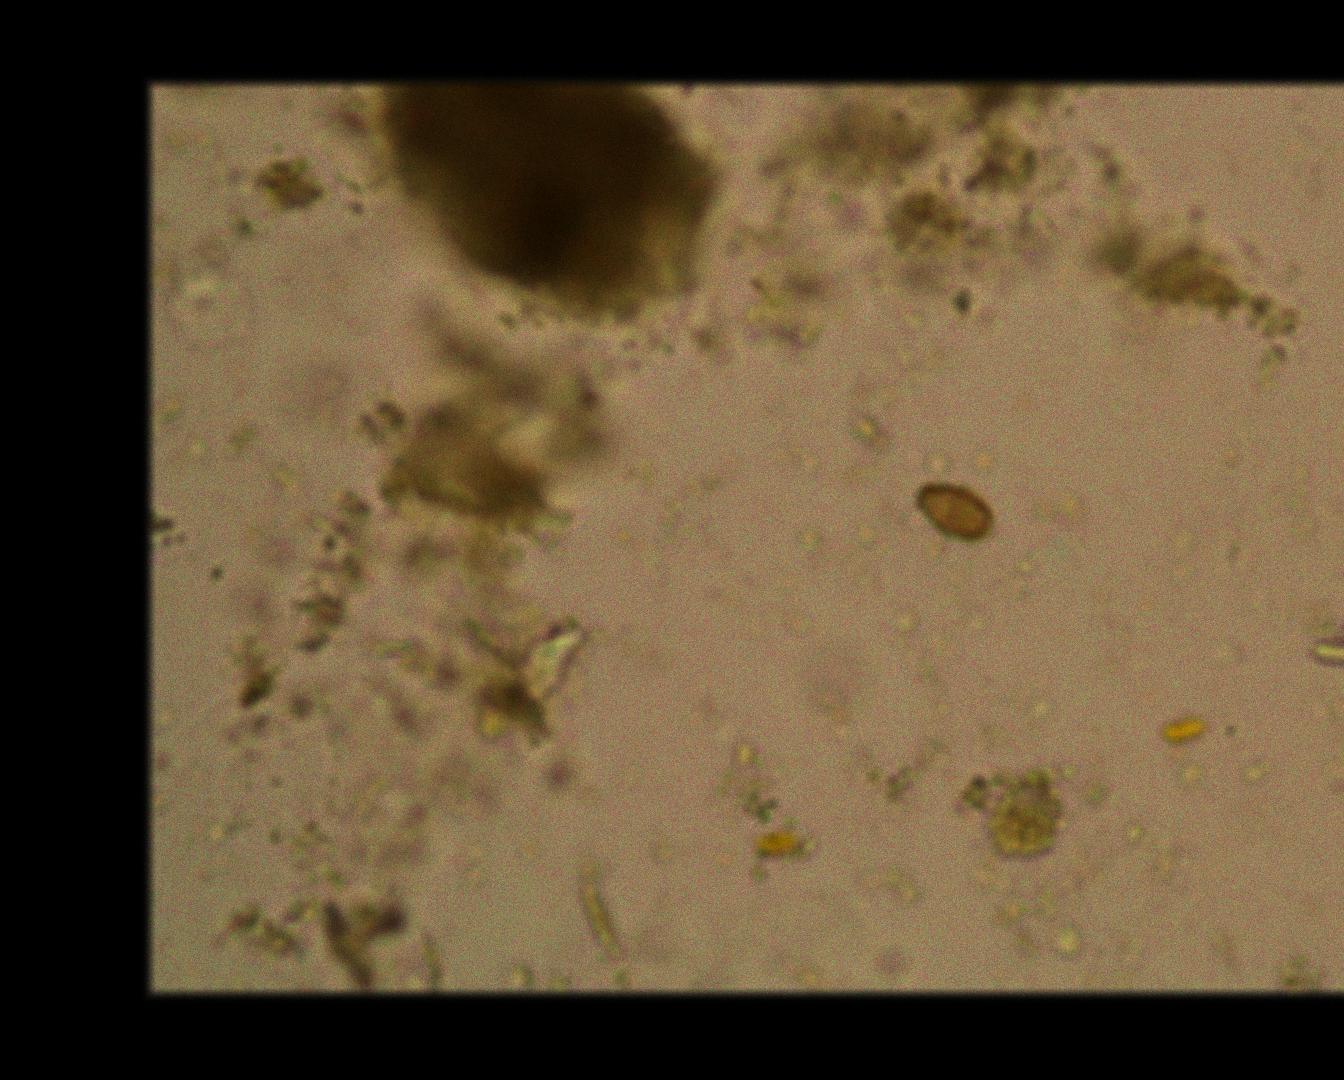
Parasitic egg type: Opisthorchis viverrine